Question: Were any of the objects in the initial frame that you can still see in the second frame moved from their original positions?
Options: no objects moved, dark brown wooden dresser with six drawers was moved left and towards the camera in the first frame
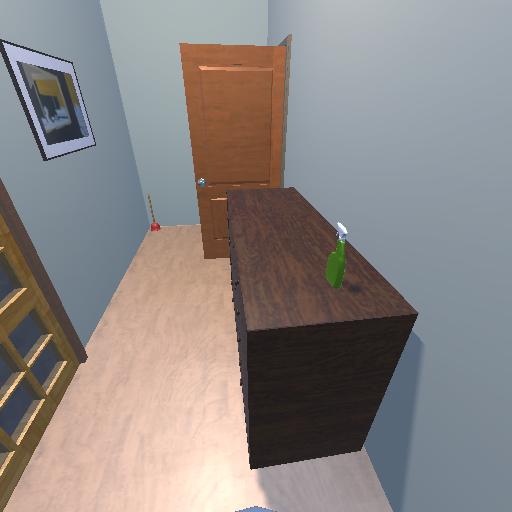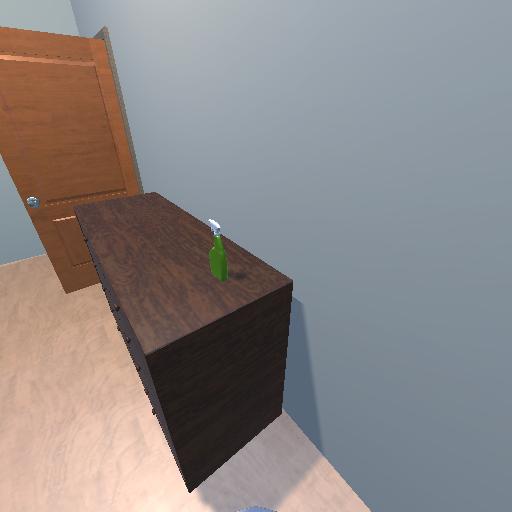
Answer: no objects moved